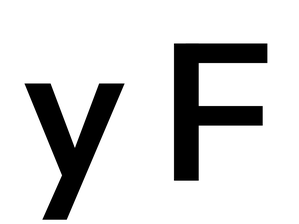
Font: InstrumentSans_SemiBold